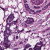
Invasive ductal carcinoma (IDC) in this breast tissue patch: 0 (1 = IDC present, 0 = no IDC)